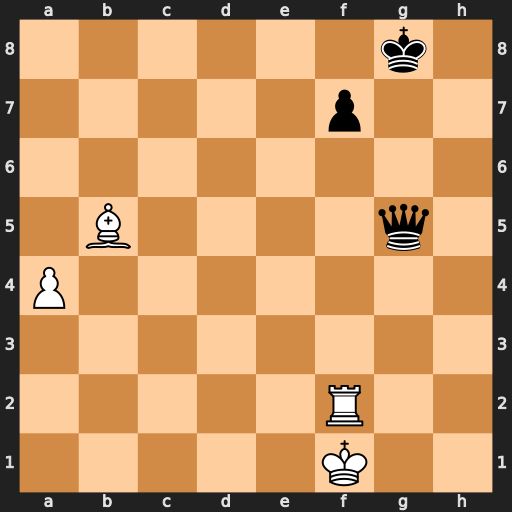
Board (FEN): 6k1/5p2/8/1B4q1/P7/8/5R2/5K2
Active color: w
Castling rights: -
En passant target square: -
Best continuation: Rg2 Qxg2+ Kxg2